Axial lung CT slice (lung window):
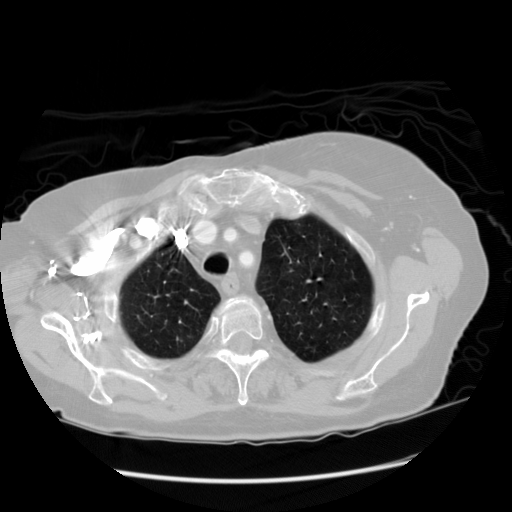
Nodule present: no